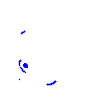
Particle: pion